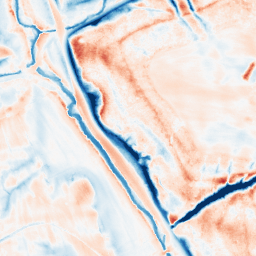
Category: edge_preserving
Decomposition family: guided
Decomposition parameters: radius: 8
eps: 1
Upsampling method: regularized
Upsampling parameters: scale: 2
lambda_reg: 0.001
Upsampling scale: 2